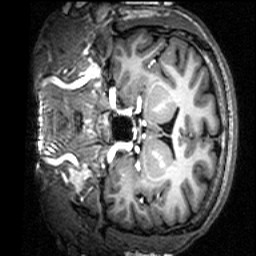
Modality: T1w
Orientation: coronal
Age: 21
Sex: male